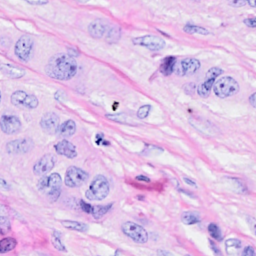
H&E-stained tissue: Breast